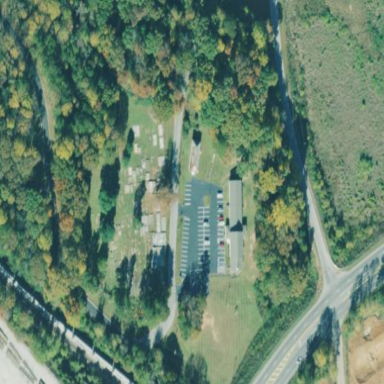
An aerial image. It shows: Cemetery.